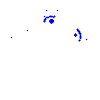
Particle: electron